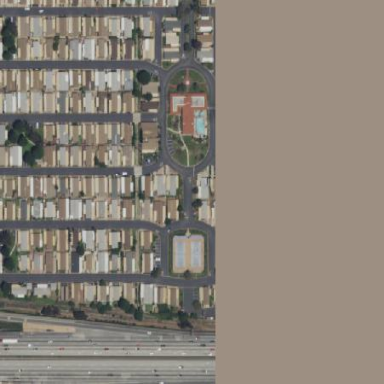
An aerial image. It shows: Residential area designated as trailer park.